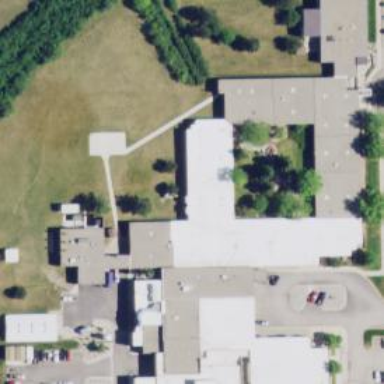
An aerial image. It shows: Healthcare facility identified as hospital.